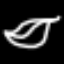
Label: leaf